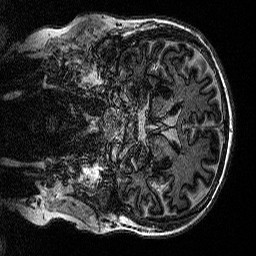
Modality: MP2RAGE
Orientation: coronal
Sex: female
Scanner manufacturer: siemens
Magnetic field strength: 3 T
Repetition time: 5 s
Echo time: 0.00292 s